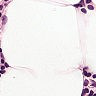
Metastatic tissue present: no